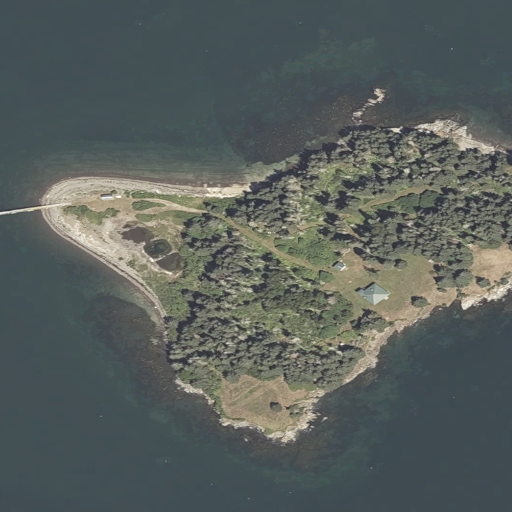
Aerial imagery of island in Maine named Widow Island containing open water, herbaceous wetlands, evergreen forest, barren land, open development, and high intensity development